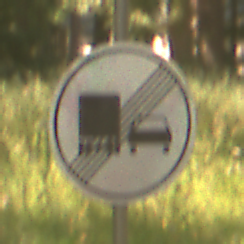
Verkehrszeichen: EndeUeberholverbotKraftfahrzeuge
Umgebung: Outdoor, Nature
Tageszeit: Midday
Wetter: PartlyCloudy
Licht: Natural
Jahreszeit: NotSpecified
Kontrast: LowContrast